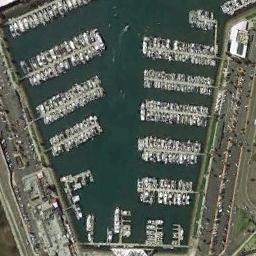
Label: harbor